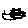
Label: triangle